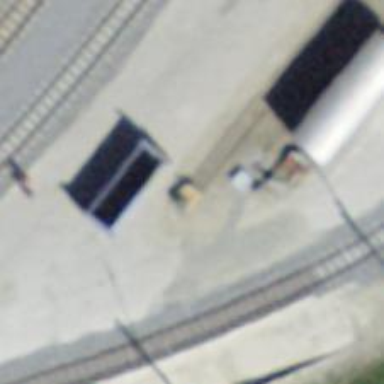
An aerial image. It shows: Railway buffer stop.